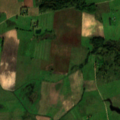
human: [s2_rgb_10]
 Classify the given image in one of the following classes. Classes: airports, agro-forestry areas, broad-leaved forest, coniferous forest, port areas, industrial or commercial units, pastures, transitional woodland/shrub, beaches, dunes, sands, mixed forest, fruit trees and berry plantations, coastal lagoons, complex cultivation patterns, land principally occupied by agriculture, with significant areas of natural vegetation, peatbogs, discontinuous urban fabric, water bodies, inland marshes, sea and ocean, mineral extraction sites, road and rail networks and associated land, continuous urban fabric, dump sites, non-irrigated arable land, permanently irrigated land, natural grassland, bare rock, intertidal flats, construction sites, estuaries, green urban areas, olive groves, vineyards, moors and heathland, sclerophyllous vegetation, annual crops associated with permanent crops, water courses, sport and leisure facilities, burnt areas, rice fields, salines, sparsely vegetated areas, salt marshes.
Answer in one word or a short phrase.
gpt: non-irrigated arable land, complex cultivation patterns, land principally occupied by agriculture, with significant areas of natural vegetation